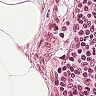
Metastatic tissue present: no